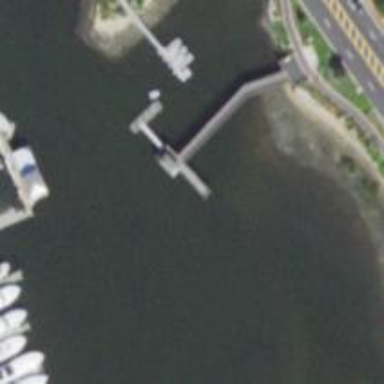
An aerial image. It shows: Footway leading to man-made pier.